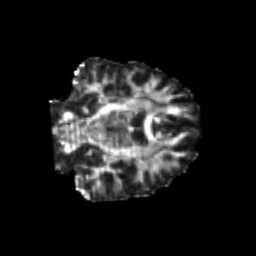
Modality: FA
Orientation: coronal
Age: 23
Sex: female
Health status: healthy
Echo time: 0.074 s